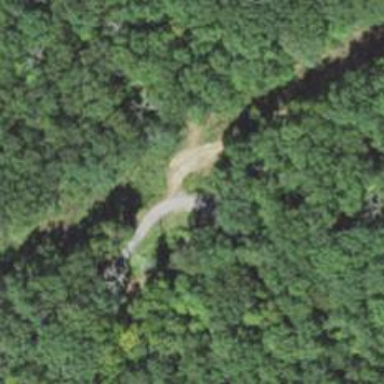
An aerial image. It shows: Residential driveway used as service road.